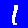
Digit: 1